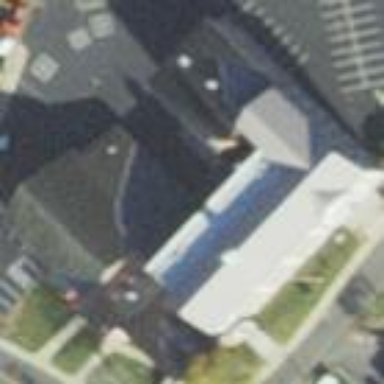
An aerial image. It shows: School building.